Question: Have come up with the following <URL>?

Further, even when valid, the stages S4 and S5 can be removed (repeating states) and instead S1 can be an accepting state?
Email address format example: 'abc23ss@1domain.ext'
Regex as a base for drawing the FSM: '[a-z0-9]+@[a-z0-9]+\.[a-z0-9]+'
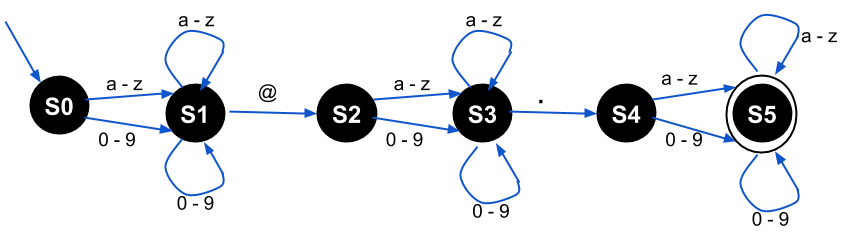
Answer: I guess it's not a bad starting point, but it's not quite there yet, and you will have to revise your FSM quite a bit. For example, the following email address would be invalid according to your FSM:
'''
some-thing.someone@somewhere.co.uk
'''